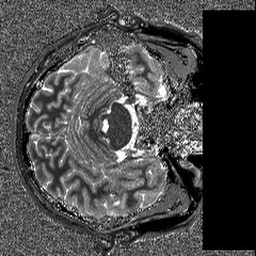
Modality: T1map
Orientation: axial
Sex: male